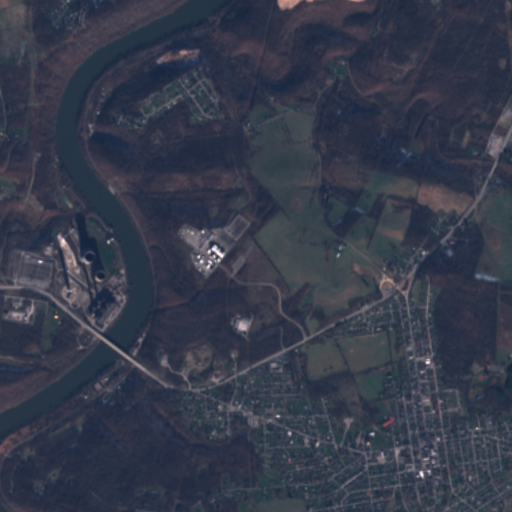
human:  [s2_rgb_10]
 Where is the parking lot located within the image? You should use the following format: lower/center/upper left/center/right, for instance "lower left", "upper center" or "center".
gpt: The parking lot is located in the lower right of the image.
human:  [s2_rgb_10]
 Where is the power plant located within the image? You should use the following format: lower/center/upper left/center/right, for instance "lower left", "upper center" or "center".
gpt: The power plant is located in the center left of the image.
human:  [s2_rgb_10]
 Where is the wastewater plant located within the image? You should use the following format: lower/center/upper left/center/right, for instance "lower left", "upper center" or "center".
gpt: The wastewater plant is located in the upper right of the image.
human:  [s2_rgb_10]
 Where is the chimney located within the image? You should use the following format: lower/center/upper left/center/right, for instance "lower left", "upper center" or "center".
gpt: The chimney is located in the center of the image.
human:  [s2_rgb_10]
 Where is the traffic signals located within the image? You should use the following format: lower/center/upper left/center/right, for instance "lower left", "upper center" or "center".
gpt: The traffic signals is located in the upper right of the image.
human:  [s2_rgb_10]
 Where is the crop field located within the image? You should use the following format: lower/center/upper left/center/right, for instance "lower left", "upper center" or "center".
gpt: There is no crop field in the image.